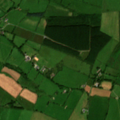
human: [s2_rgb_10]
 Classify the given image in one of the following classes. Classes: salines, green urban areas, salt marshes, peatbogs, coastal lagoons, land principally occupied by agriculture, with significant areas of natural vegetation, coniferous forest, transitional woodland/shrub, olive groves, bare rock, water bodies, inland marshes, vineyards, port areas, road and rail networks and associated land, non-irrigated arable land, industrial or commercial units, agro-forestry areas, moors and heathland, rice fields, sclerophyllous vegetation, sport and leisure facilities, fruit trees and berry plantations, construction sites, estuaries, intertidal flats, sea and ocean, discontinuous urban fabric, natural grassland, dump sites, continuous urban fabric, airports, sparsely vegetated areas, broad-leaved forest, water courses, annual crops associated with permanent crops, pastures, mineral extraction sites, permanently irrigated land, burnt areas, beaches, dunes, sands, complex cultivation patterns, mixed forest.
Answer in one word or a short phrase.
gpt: pastures, mixed forest